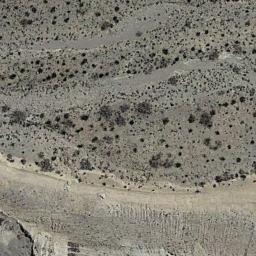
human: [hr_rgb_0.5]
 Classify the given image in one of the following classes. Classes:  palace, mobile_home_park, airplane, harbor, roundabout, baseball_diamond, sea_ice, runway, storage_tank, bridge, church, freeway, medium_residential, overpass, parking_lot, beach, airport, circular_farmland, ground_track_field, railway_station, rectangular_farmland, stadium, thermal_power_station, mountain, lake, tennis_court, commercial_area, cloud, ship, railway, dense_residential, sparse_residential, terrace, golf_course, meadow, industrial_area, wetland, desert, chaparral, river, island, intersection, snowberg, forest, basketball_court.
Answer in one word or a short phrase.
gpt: chaparral